Question: I am curious. What is the meaning of a little envelope next to a method's name? I am using the class designer of Visual Studio 2010.

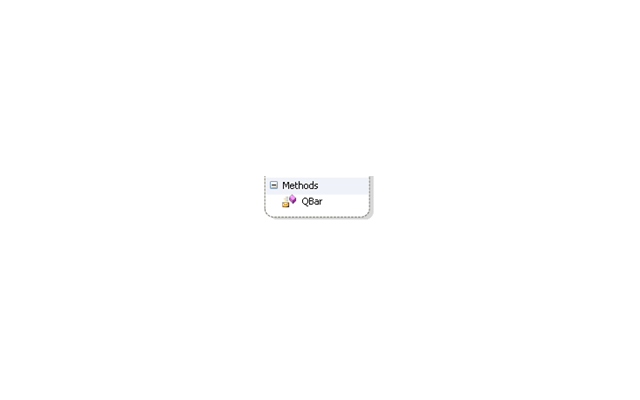
Answer: The <URL> bzlm posted in his comment does contain the envelope:
>  | Internal. Accessible only from this component.
It is one of the signal icons:
> The following signal icons apply to all the previous icons and indicate their accessibility.
So, the 'QBar' method is internal.